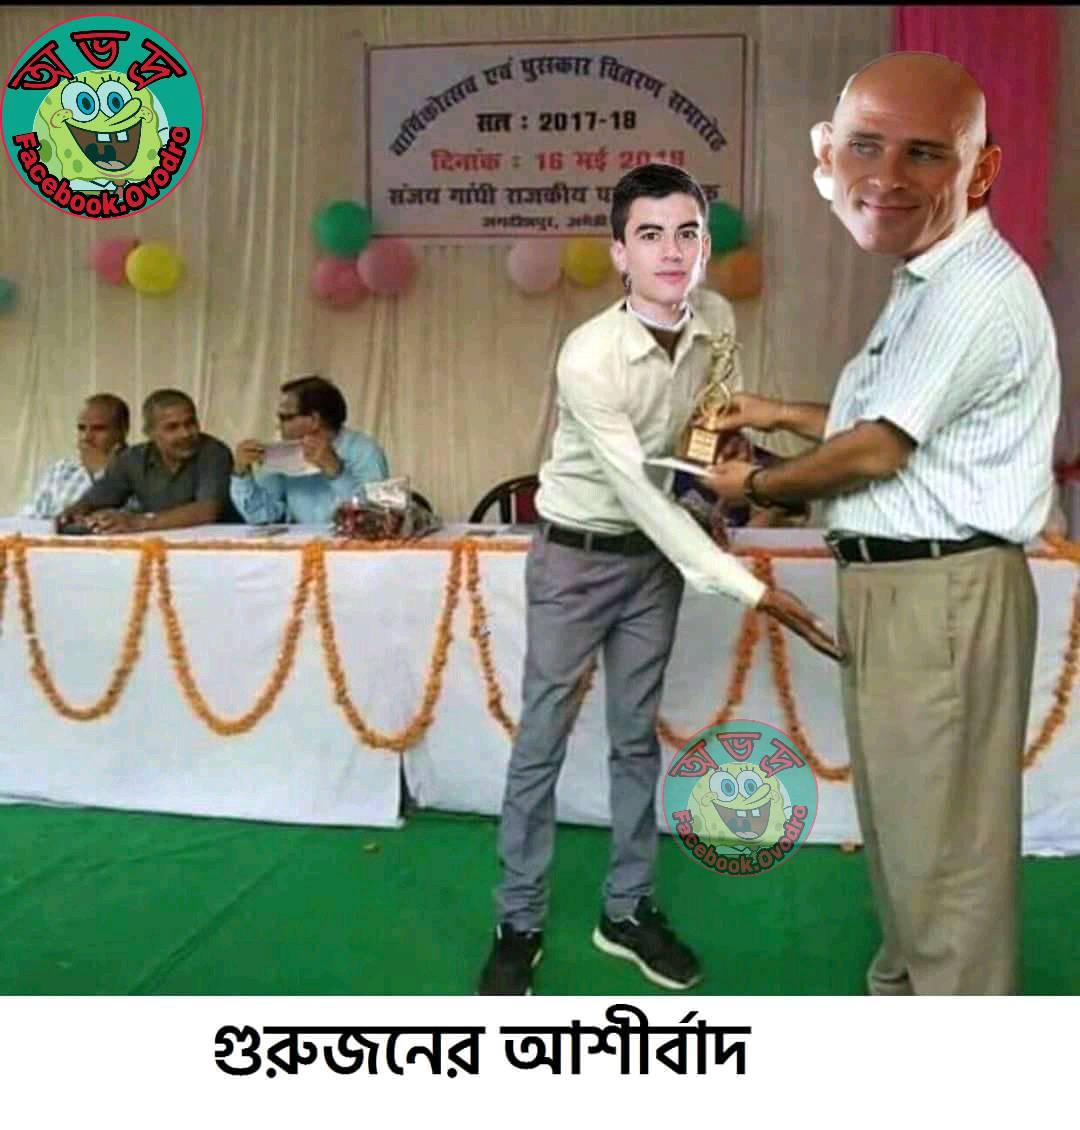
Caption: গুরুজনের আশীর্বাদ
Label: non-hate